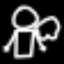
Label: angel